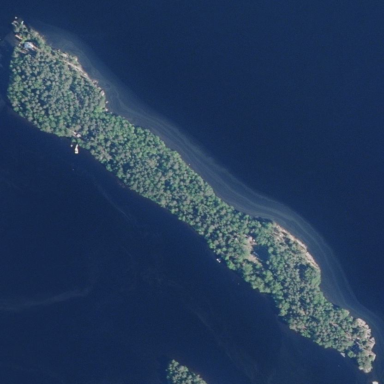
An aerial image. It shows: Island covered with woodland.